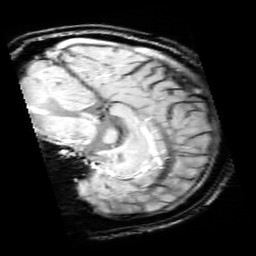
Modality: SWI
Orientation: sagittal
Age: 12
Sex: male
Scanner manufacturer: siemens
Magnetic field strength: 3 T
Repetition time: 0.027 s
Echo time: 0.02 s